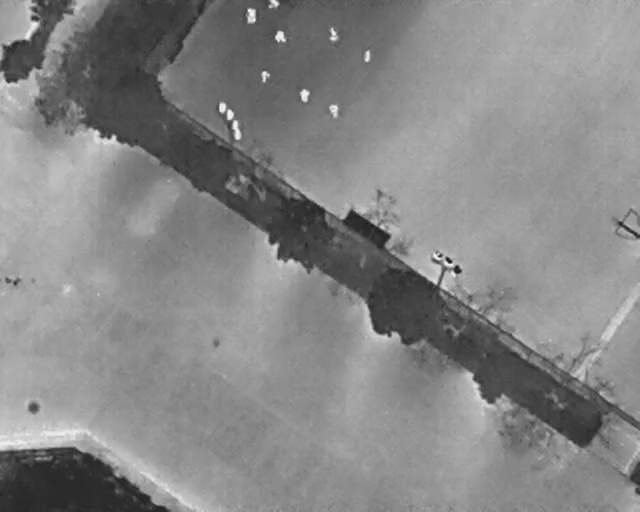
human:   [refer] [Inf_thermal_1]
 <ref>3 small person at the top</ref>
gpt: <box>[[56, 9, 58, 11, 2], [40, 13, 42, 15, 6], [42, 0, 43, 2, 2]]</box>

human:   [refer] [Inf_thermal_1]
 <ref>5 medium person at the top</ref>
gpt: <box>[[50, 20, 53, 22, 2], [46, 17, 48, 20, 2], [50, 5, 53, 7, 2], [42, 5, 44, 8, 6], [37, 1, 40, 4, 2]]</box>